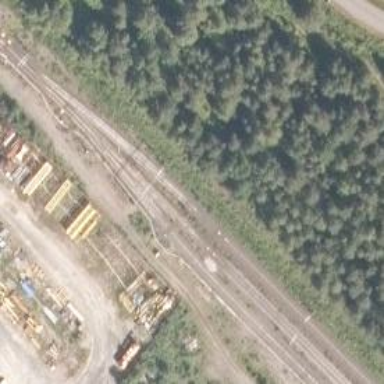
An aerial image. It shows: Wedge is used for the railway derail.